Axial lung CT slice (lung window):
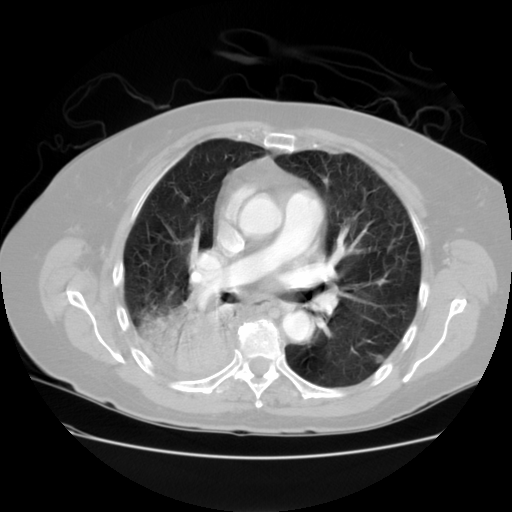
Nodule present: yes
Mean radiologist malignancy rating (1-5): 2.75